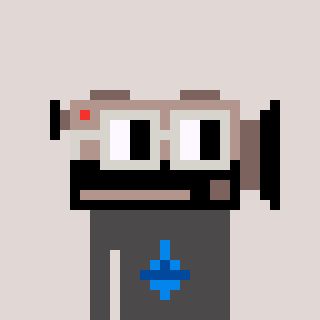
a pixel art character with square light gray glasses, a camcorder-shaped head and a grayscale-colored body on a warm background